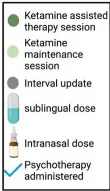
Ketamine-assisted therapy and maintenance over time. Timeline of treatment shown in weeks. Dark green indicates a ketamine-assisted therapy session, light green indicates ketamine maintenance session, gray indicates an interval update session, and blue checkmarks outside of dosing sessions indicate psychotherapy sessions. The standard NCT ketamine protocol consists of three 90-min preparatory sessions, three KAT sessions, and three 75-min integration sessions (1 day after KAT session). Maintenance sessions included treatment with ketamine overseen by a nurse with no therapist present. Sixty-minutes psychotherapy sessions followed as per the treating therapist recommendation. Breaks in timeline indicate weeks without any visits. For KAT treatment sessions, ketamine was administered sublingually (SL) at the beginning of the visit, and intranasally (IN) as a supplemental dose at 20 min. For maintenance sessions, the SL and IN dose are given at the beginning of the visit, with no supplemental dose. Interval update sessions include a phone check-in with the nurse.
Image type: chart (chart)